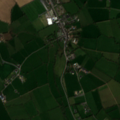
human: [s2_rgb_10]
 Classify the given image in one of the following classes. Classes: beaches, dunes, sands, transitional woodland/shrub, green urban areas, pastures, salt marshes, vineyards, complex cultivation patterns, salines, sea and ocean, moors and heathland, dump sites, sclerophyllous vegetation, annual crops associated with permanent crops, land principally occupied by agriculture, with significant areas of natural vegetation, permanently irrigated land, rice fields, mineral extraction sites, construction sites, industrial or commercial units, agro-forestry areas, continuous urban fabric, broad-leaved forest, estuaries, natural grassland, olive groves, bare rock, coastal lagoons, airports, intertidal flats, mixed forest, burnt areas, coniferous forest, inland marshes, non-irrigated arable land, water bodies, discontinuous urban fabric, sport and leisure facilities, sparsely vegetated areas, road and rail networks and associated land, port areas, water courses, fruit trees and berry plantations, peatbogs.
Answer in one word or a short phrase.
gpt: non-irrigated arable land, pastures